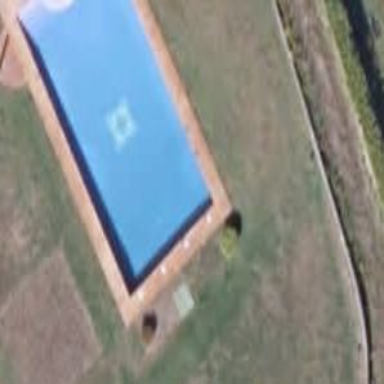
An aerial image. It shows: Swimming pool located in leisure land.